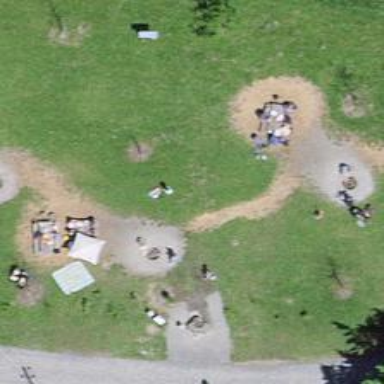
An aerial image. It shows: Picnic site with barbecue amenities available.